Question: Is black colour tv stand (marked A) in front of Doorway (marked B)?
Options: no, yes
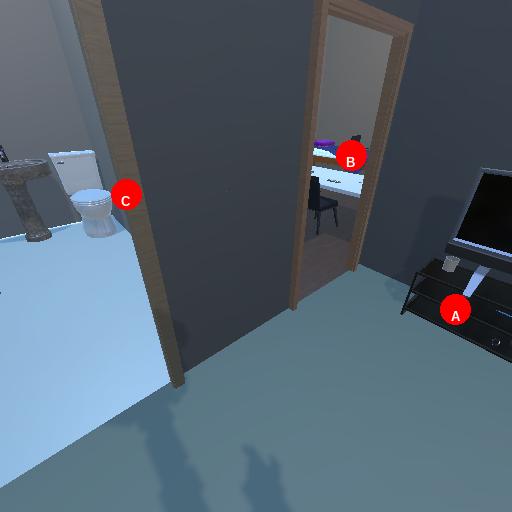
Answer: no